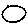
Label: circle